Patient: sex F, age 27
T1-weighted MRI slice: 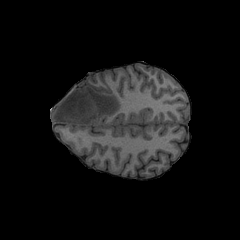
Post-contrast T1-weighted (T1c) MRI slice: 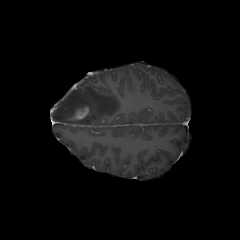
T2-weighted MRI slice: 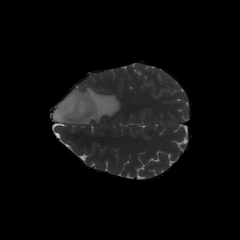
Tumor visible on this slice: yes
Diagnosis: Astrocytoma, IDH-mutant
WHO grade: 4